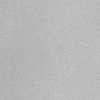
Atmospheric dust classification: dusty